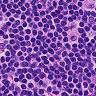
Metastatic tissue present: no